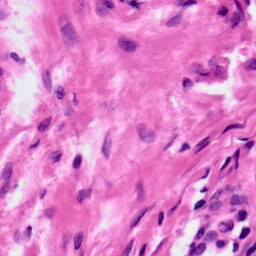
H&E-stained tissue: Ovarian